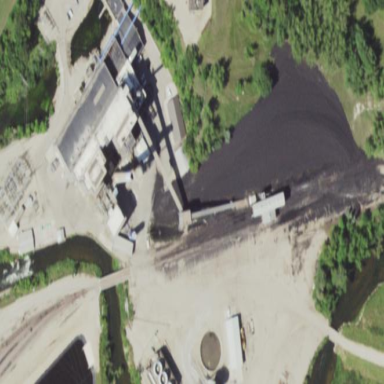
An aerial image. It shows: Industrial area with coal-powered plant.